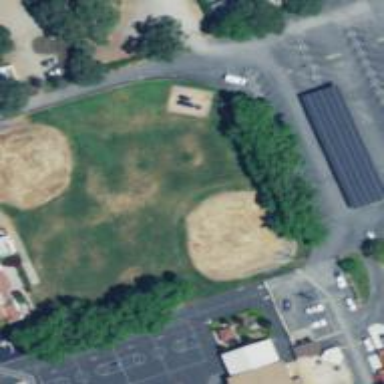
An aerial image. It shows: Baseball pitch for leisure land activities.